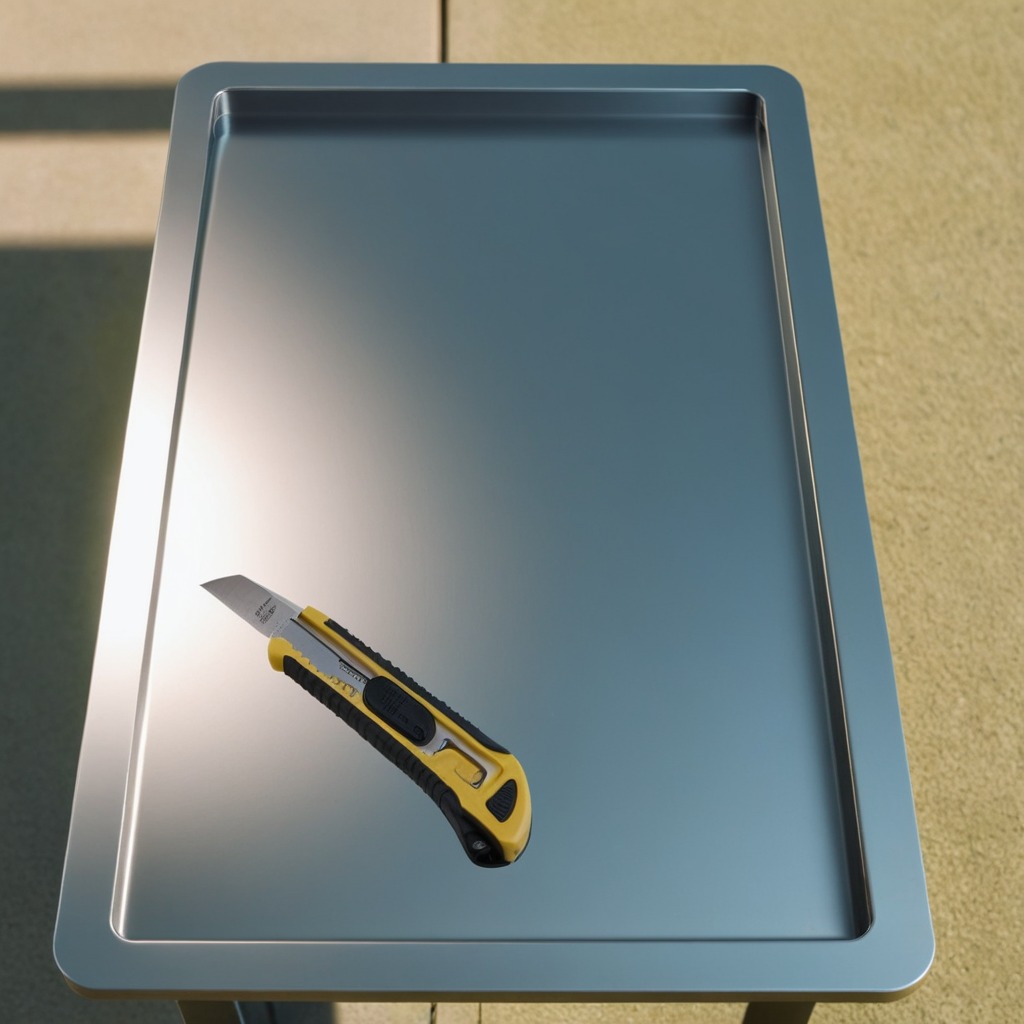
A utility knife is lying on a clean utility table in a temporary outdoor tool station afternoon light present textured surface